Question: Jade template file in JetBrains IntelliJ IDEA 12.0 using new Darcula theme. Has anyone experienced similar problems with IntelliJ/Pycharm/RubyMine/WebStorm and Jade plugin?
Does anyone have a temporary solution until JetBrains fixes this issue?

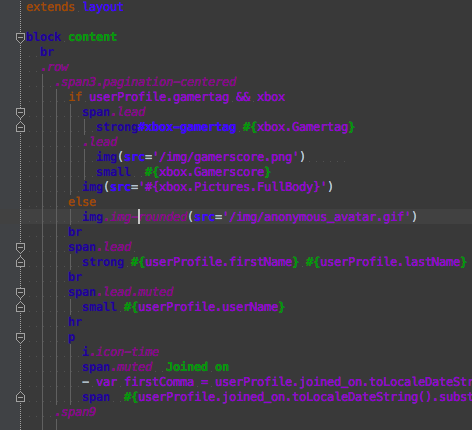
Answer: I've <URL> to address this issue.
At the moment you can change colors manually in 'File' | 'Settings' | 'Editor' | 'Colors & Fonts', (create a copy of the default scheme so that you can make changes).